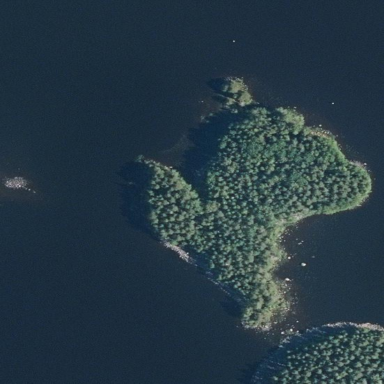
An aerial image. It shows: Islet surrounded by woodland.